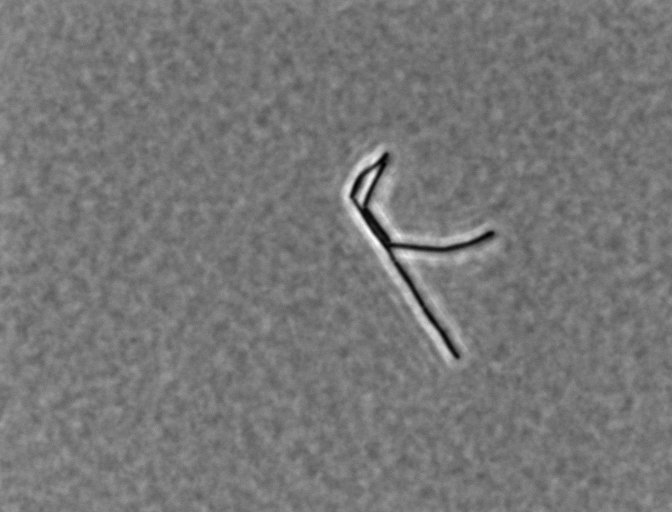
Phase contrast microscopy, 60x objective, 3 h incubation